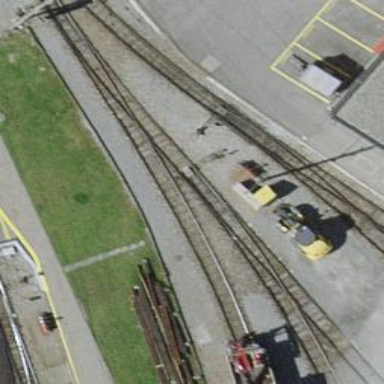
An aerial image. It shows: Railway switch.